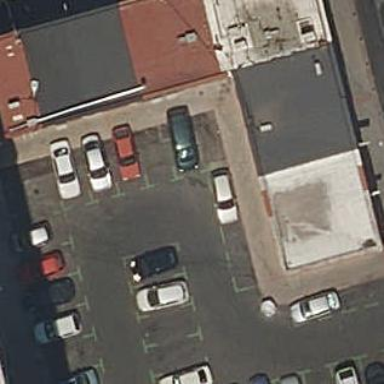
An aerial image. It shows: Commercial building.